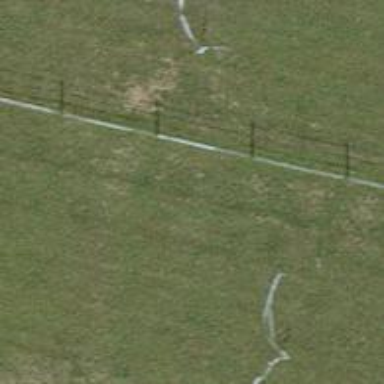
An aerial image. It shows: Fence.